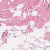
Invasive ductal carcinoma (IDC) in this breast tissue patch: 0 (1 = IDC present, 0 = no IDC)